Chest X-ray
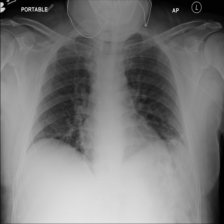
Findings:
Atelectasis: negative
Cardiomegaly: negative
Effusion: negative
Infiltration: negative
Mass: negative
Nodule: negative
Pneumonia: negative
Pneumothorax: negative
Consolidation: negative
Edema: negative
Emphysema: negative
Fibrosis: negative
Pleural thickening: negative
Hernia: negative